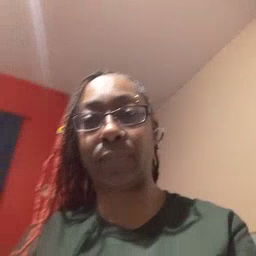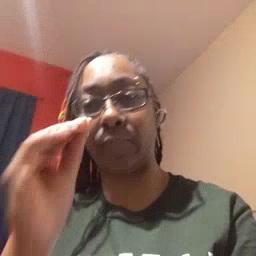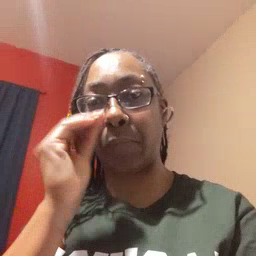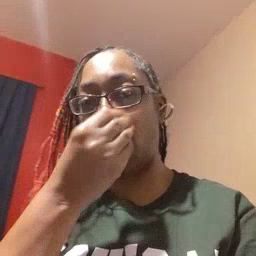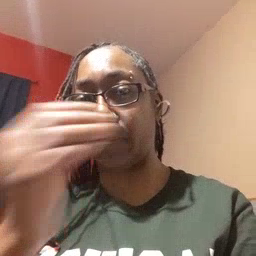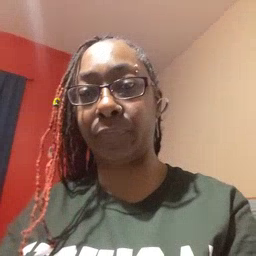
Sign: flower